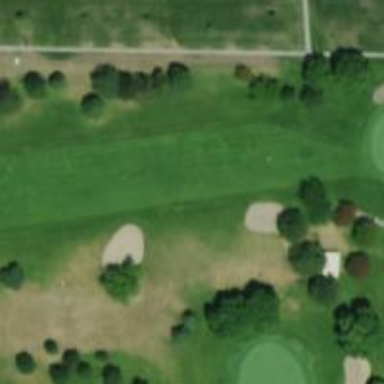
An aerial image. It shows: View of golf hole.